Question: I have a Inproc COM Server from a 3rd party. One of the functions I call will display a error message dialog box if it traps a specific type of error. The issue is I am trying to process data in bulk, and the data source I am using is causing that error dialog to pop up a lot. This would not be a issue if it spawned 1000 dialog boxes, but instead it blocks and the function does not return until you press OK.

How can I suppress the dialog from showing up, or programmatically press OK?
Here is a copy of the call stack as it is waiting for me to press OK
I doubt it will help (there are no options to disable the message box, events to subscribe to, or other overloads to the function) but here is the calling code.
'''
for (int i = 1; i <= recordCount; i++)
{
//If the dialog shows up the following line blocks till you press OK.
var values = _comServer.GetValues(fileHandle, i);
sqlDataConsumer.LoadRow(values);
}
'''
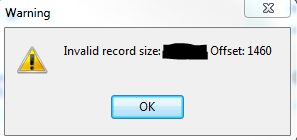
Answer: A message box pumps a message loop. That's something you can take advantage of, it allows you to inject code with Control.BeginInvoke() that runs as soon as the message box appears. You can then use that code to find the dialog window and close it. Add a new class to your project and paste this code:
'''
using System;
using System.Text;
using System.Windows.Forms;
using System.Runtime.InteropServices;
public class DialogCloser : IDisposable {
public DialogCloser() {
if (Application.OpenForms.Count == 0) throw new InvalidOperationException();
Application.OpenForms[0].BeginInvoke(new Action(() => {
// Enumerate windows to find dialogs
if (cancelled) return;
EnumThreadWndProc callback = new EnumThreadWndProc(checkWindow);
EnumThreadWindows(GetCurrentThreadId(), callback, IntPtr.Zero);
GC.KeepAlive(callback);
}));
}
public void Dispose() {
cancelled = true;
}
private static bool checkWindow(IntPtr hWnd, IntPtr lp) {
// Checks if <hWnd> is a Windows dialog
StringBuilder sb = new StringBuilder(260);
GetClassName(hWnd, sb, sb.Capacity);
if (sb.ToString() == "#32770") {
// Close it by sending WM_CLOSE to the window
SendMessage(hWnd, 0x0010, IntPtr.Zero, IntPtr.Zero);
}
return true;
}
private bool cancelled;
// P/Invoke declarations
private delegate bool EnumThreadWndProc(IntPtr hWnd, IntPtr lp);
[DllImport("user32.dll")]
private static extern bool EnumThreadWindows(int tid, EnumThreadWndProc callback, IntPtr lp);
[DllImport("kernel32.dll")]
private static extern int GetCurrentThreadId();
[DllImport("user32.dll")]
private static extern int GetClassName(IntPtr hWnd, StringBuilder buffer, int buflen);
[DllImport("user32.dll")]
private static extern IntPtr SendMessage(IntPtr hWnd, int msg, IntPtr wp, IntPtr lp);
}
'''
Sample usage:
'''
private void button1_Click(object sender, EventArgs e) {
using (new DialogCloser()) {
// Replace this with the call to the COM server method:
MessageBox.Show("you never see this");
}
}
'''